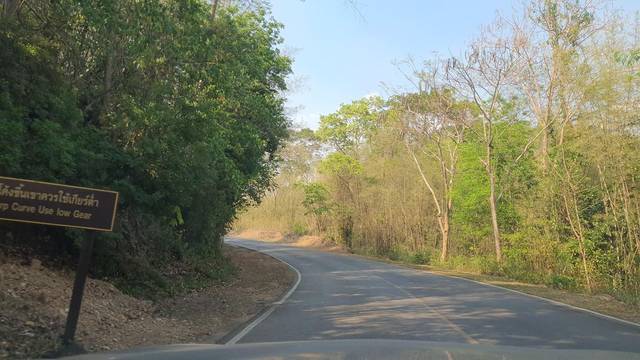
Region: Thailand
Coordinates: 14.379, 99.141